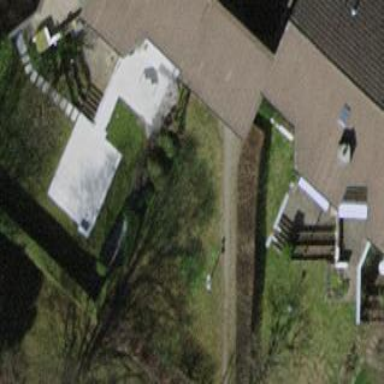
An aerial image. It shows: View of roof of building.